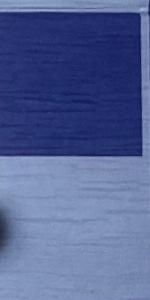
Label: Empty